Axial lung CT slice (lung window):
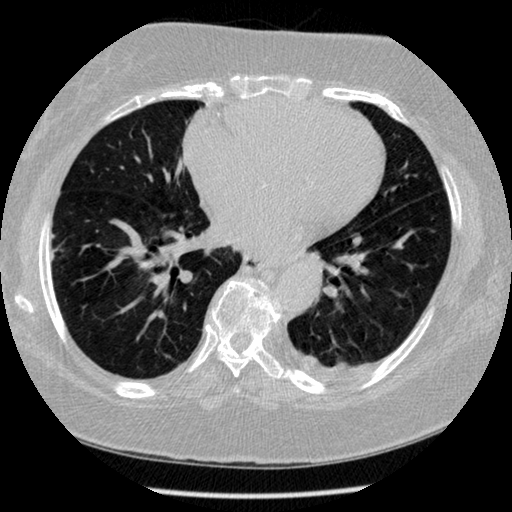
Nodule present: no